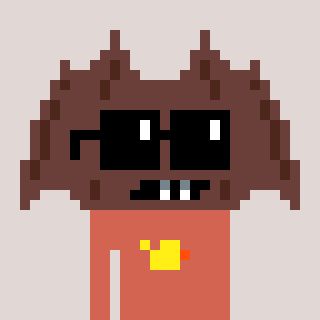
a pixel art character with square black sunglasses, a bat-shaped head and a peachy-colored body on a warm background